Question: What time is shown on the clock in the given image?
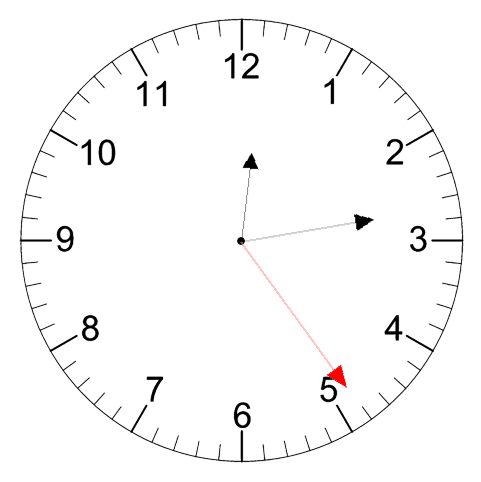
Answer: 12:13:24